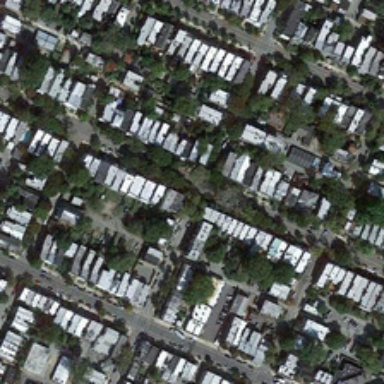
We can see many square blocks with trees surrounded by apartment buildings along the streets .